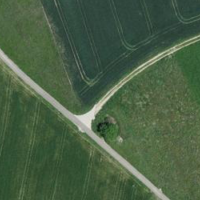
EUNIS habitat code: 52
Species observed at this site:
Pseudochorthippus parallelus
Oecanthus pellucens
Chorthippus biguttulus
Roeseliana roeselii